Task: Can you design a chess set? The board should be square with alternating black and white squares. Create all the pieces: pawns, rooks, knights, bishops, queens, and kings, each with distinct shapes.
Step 261:
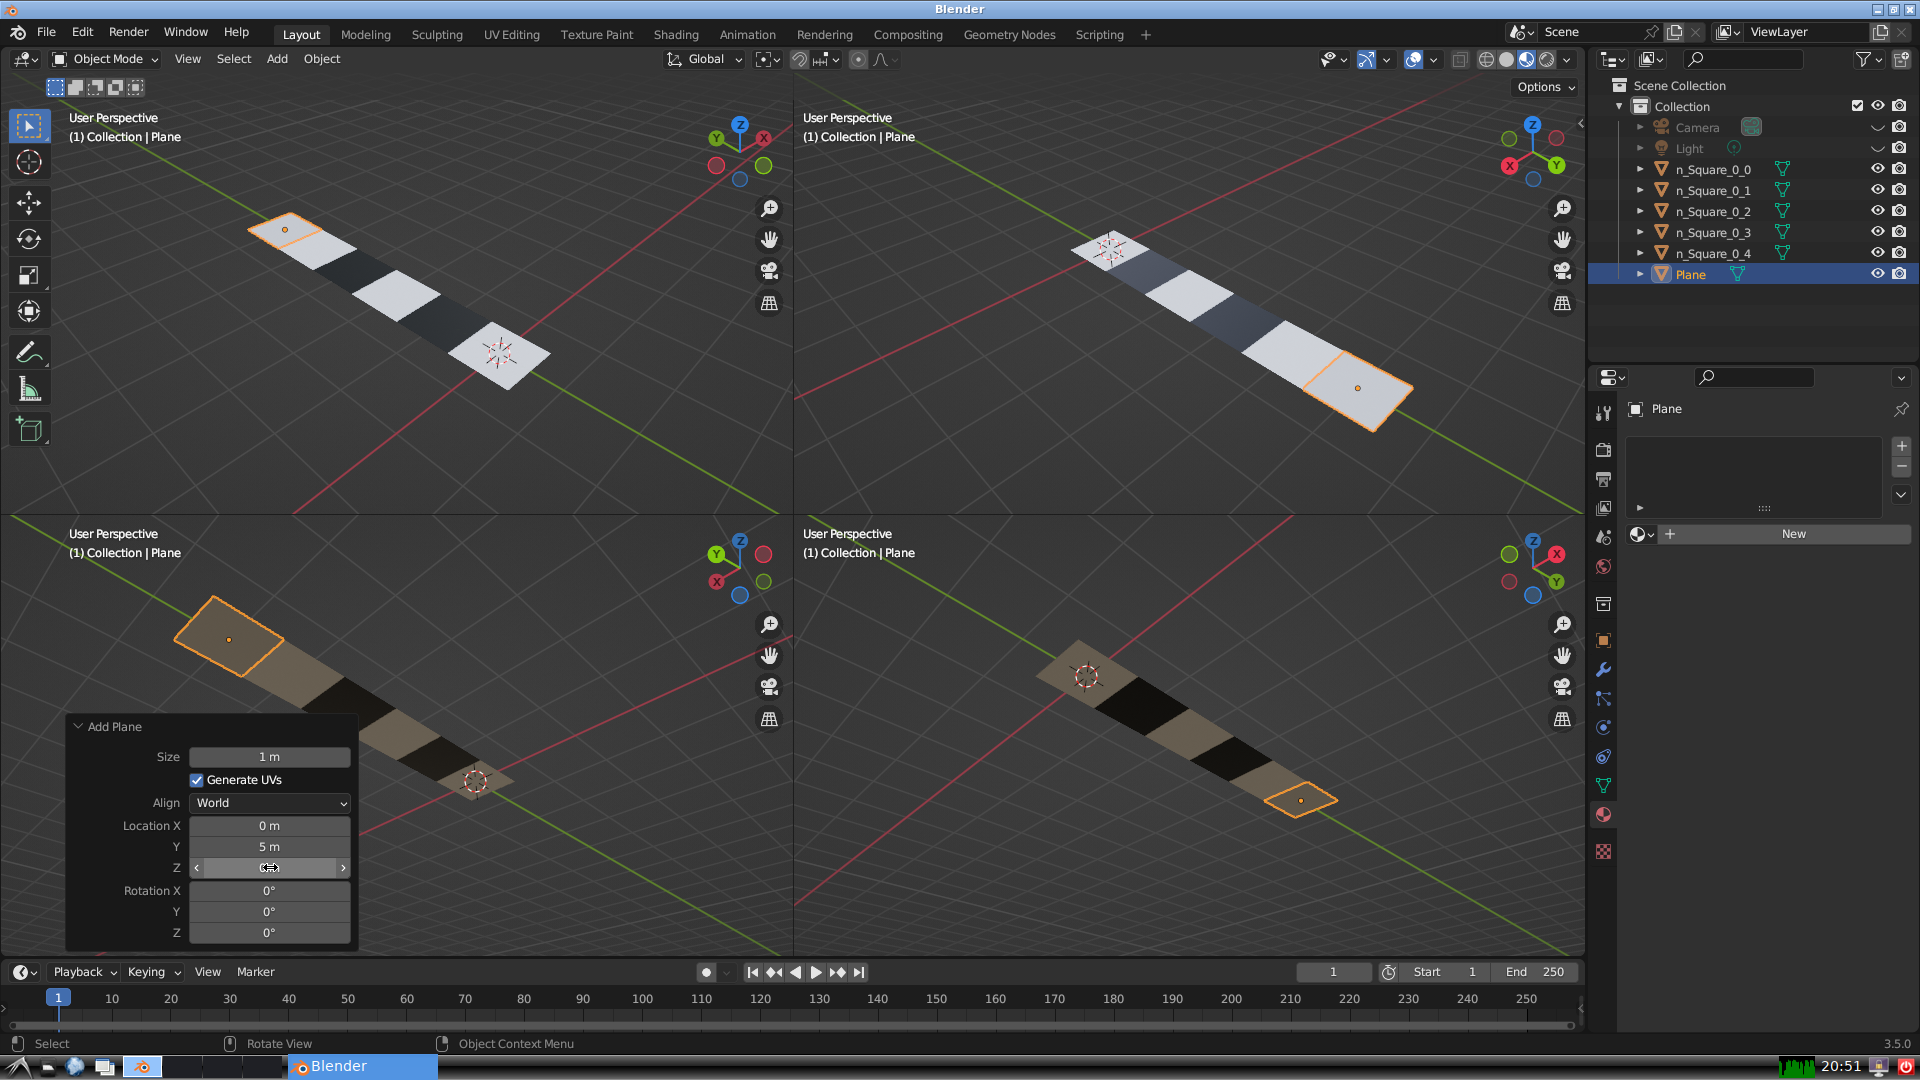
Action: {"mouse_move": [960, 540]}